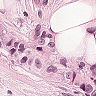
Metastatic tissue present: yes